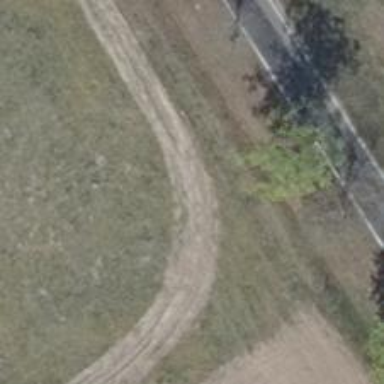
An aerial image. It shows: Track with grade 3 surface.